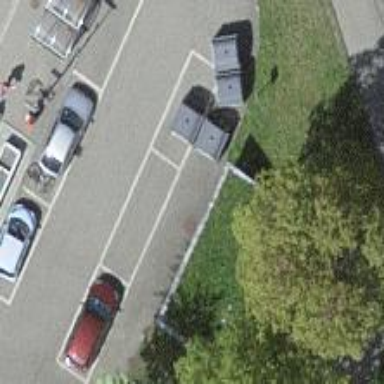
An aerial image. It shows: Parking area.